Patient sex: M
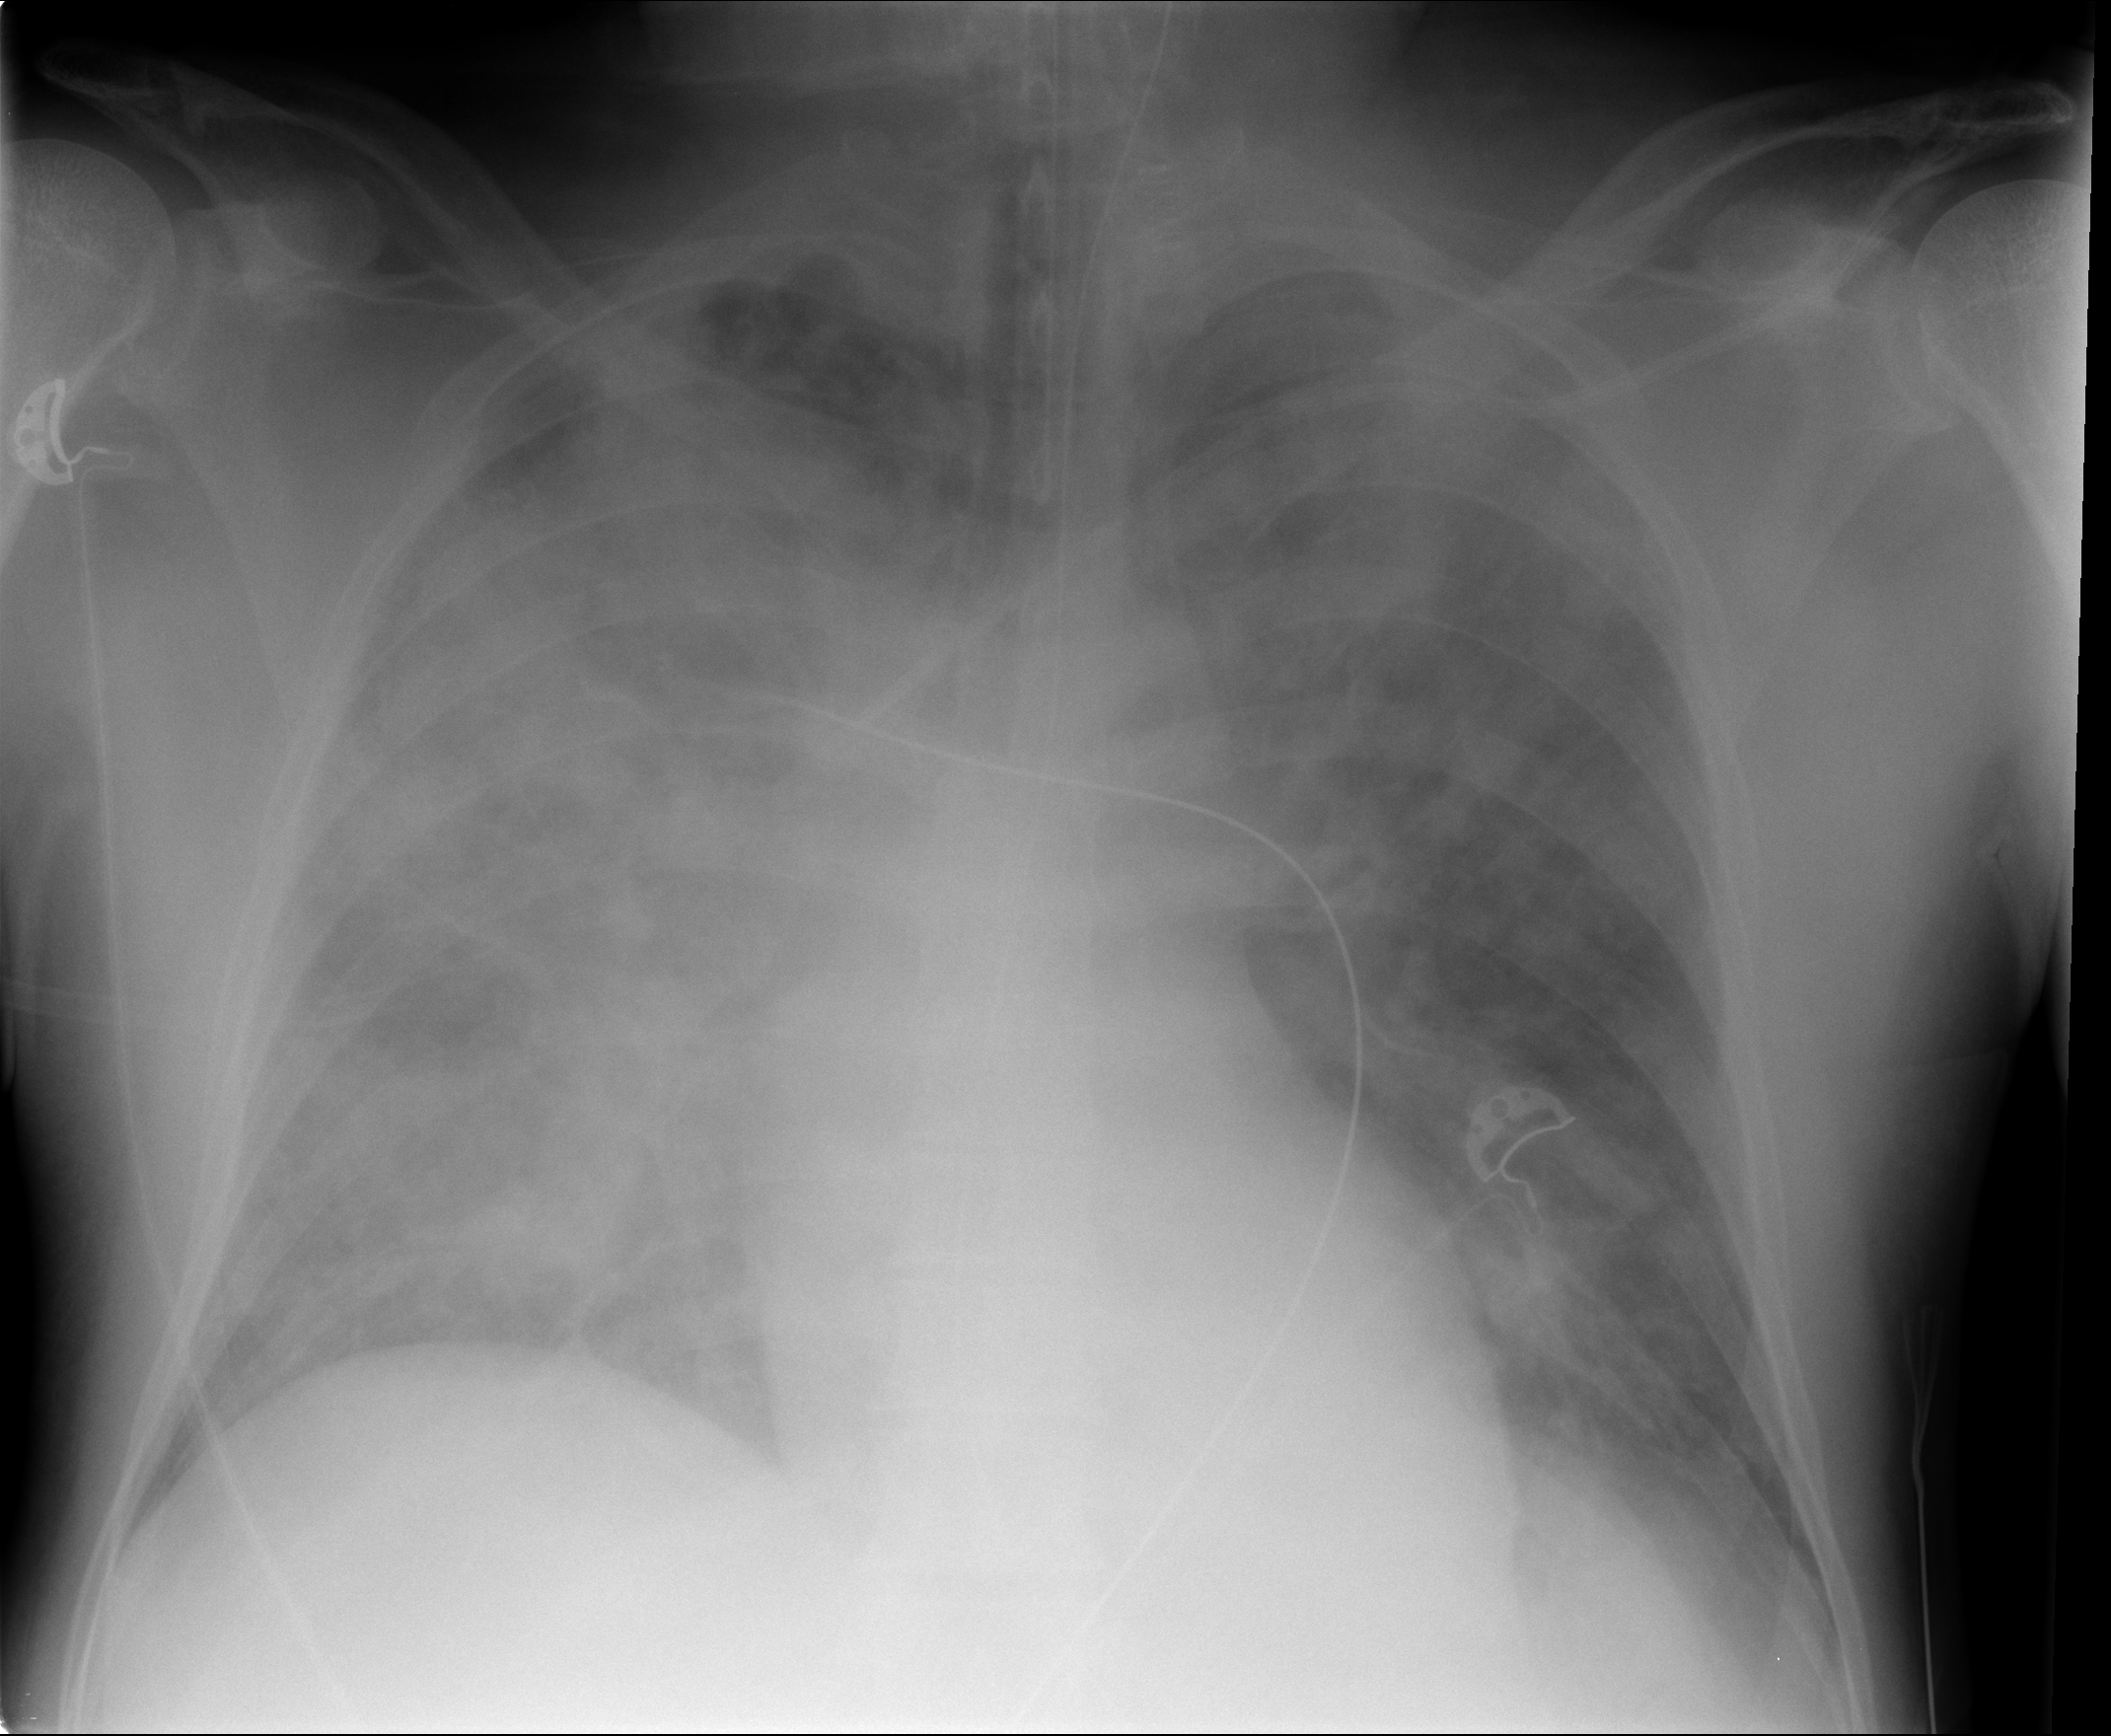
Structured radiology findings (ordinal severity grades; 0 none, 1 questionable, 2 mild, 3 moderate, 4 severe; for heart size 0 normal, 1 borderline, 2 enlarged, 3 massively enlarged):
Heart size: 0
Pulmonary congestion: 3
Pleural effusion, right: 0
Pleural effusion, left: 0
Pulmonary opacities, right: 4
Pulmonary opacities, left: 3
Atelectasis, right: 4
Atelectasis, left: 3